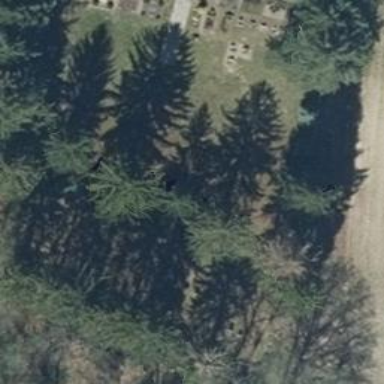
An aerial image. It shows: Cemetery.